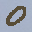
Label: 0